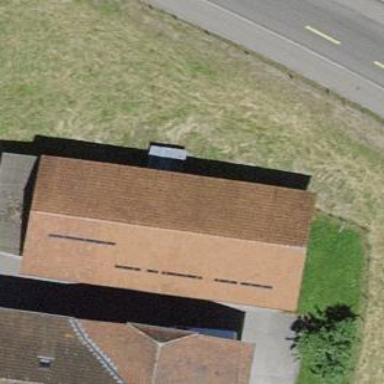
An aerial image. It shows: Barn.